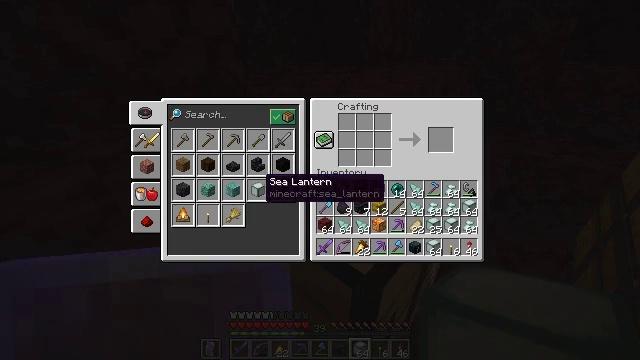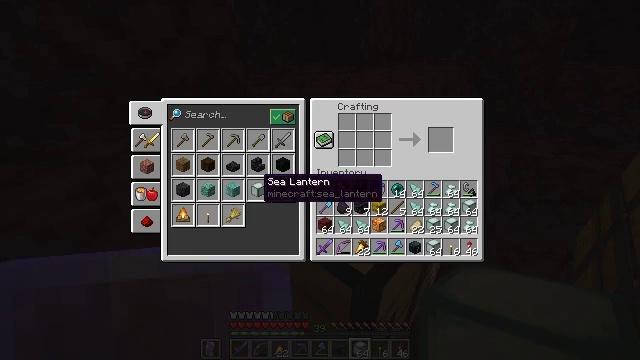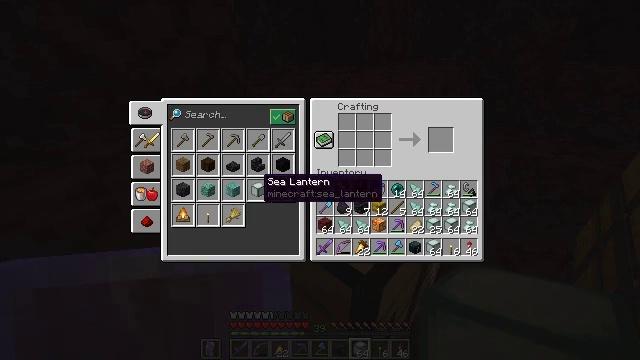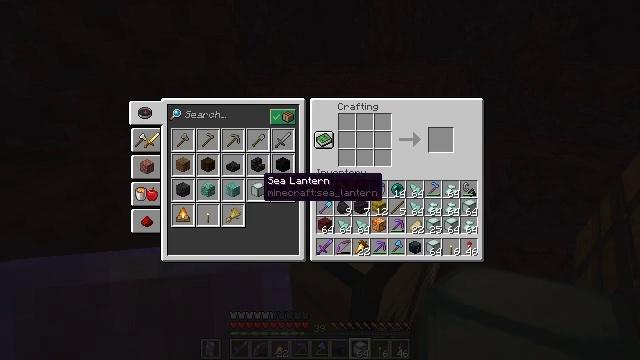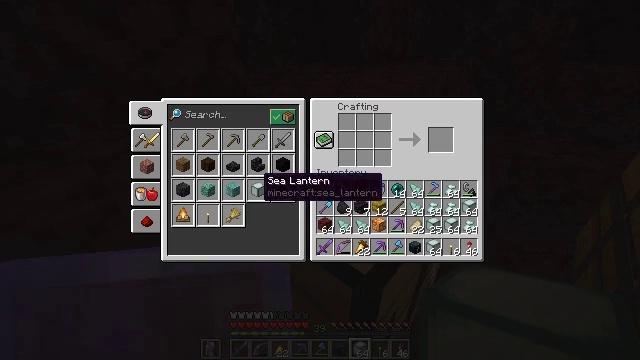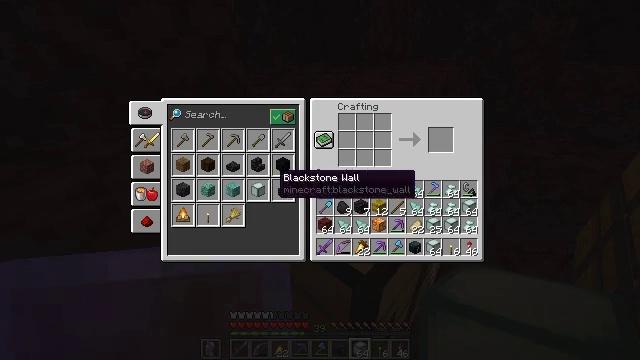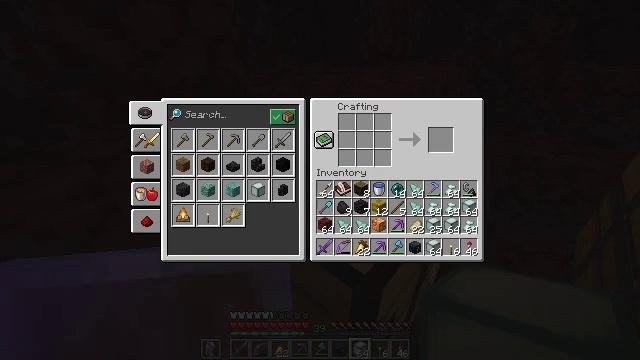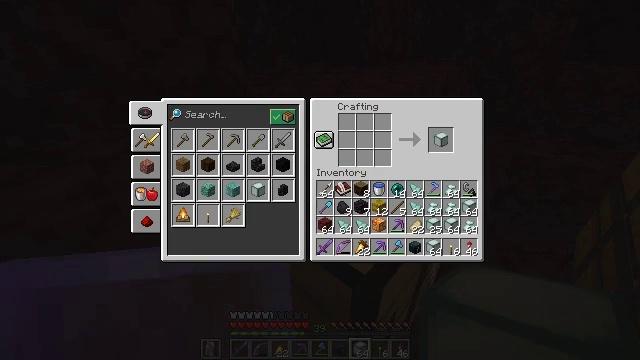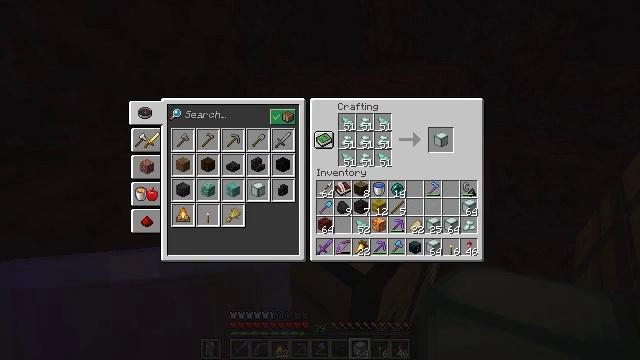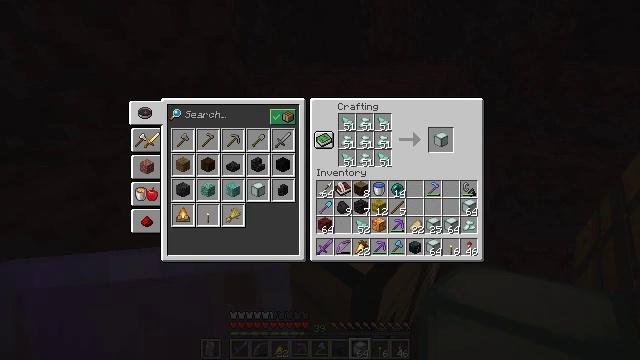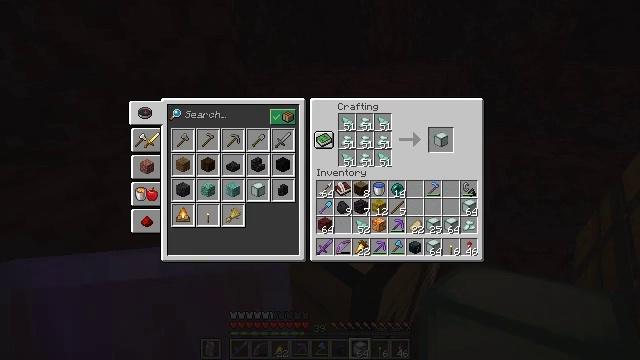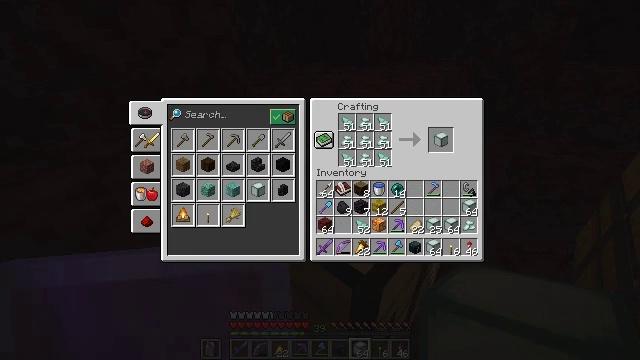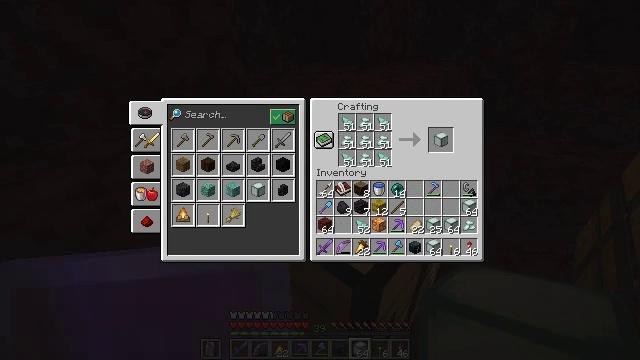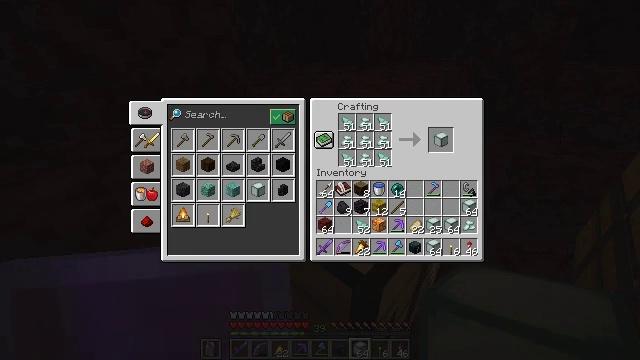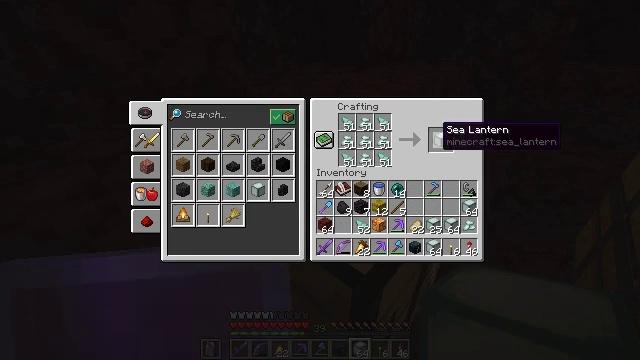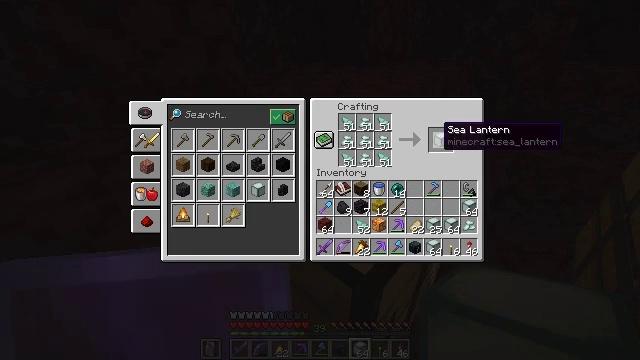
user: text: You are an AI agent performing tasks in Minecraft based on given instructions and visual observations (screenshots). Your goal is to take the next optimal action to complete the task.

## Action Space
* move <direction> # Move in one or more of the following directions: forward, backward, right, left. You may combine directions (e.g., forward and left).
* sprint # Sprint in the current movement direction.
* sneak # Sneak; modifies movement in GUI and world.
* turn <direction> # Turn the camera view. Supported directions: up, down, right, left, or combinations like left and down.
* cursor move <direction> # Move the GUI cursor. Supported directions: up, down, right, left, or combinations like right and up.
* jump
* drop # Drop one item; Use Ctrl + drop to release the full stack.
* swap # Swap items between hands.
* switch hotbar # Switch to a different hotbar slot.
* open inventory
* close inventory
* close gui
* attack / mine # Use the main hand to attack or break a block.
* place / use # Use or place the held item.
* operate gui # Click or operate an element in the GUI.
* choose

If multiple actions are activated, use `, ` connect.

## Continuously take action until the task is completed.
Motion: motion action
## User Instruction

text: Create a sea lantern.
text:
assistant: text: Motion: sneak
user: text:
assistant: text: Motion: sneak, operate gui
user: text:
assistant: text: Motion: sneak, operate gui
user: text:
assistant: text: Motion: sneak, operate gui
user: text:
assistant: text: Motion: sneak, cursor move right
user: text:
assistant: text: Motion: sneak, cursor move right and up
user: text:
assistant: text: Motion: sneak, cursor move right and up
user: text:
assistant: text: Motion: sneak, cursor move right
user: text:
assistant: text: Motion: sneak
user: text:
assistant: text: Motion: sneak
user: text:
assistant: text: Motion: sneak
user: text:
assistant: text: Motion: sneak
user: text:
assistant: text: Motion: sneak, cursor move right
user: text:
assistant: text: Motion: sneak
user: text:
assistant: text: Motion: sneak
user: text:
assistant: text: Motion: sneak
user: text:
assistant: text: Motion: sneak
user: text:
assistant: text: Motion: sneak
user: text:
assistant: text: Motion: sneak
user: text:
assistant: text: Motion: sneak
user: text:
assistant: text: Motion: sneak, operate gui
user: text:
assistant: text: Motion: sneak, operate gui
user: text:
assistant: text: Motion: sneak, operate gui
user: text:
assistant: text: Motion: sneak, operate gui
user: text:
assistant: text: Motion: sneak, operate gui
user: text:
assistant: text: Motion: sneak, operate gui
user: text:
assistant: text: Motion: sneak, operate gui
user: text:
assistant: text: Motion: sneak, operate gui
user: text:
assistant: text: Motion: sneak, operate gui
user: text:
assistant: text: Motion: sneak, operate gui